Question: Pytorch provides API to concatenate tensors, like cat, stack.
But does it provide any API to concatenate pytorch tensors ?
For example,
suppose 'input1.shape = C*H*W', 'a1.shape = H\*W', and 'output.shape = (3C)*H*W'
This can be achieved using a loop, but I am wondering if any Pytorch API can do this
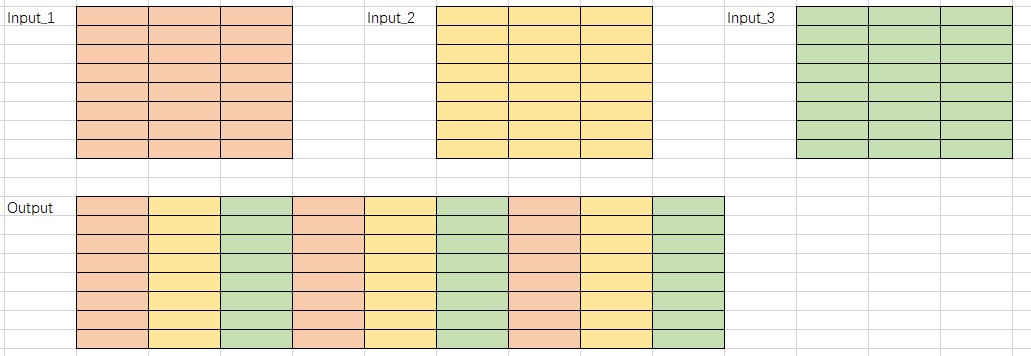
Answer: I will try to do it with small example:
'''
input1 = torch.full((3, 3), 1)
input2 = torch.full((3, 3), 2)
input3 = torch.full((3, 3), 3)
out = torch.concat((input1,input2, input3)).T.flatten()
torch.stack(torch.split(out, 3), dim=1).reshape(3,-1)
#output
tensor([[1, 2, 3, 1, 2, 3, 1, 2, 3],
[1, 2, 3, 1, 2, 3, 1, 2, 3],
[1, 2, 3, 1, 2, 3, 1, 2, 3]])
'''